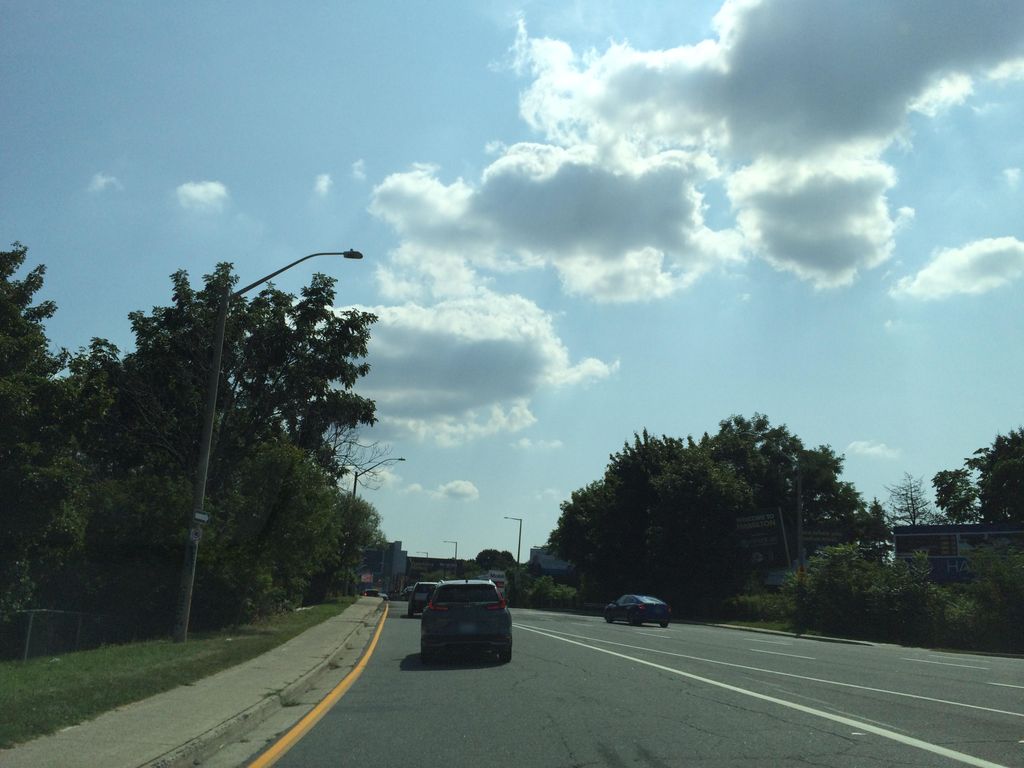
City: hamilton